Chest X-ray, PA view. Patient: 92 years old, sex F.
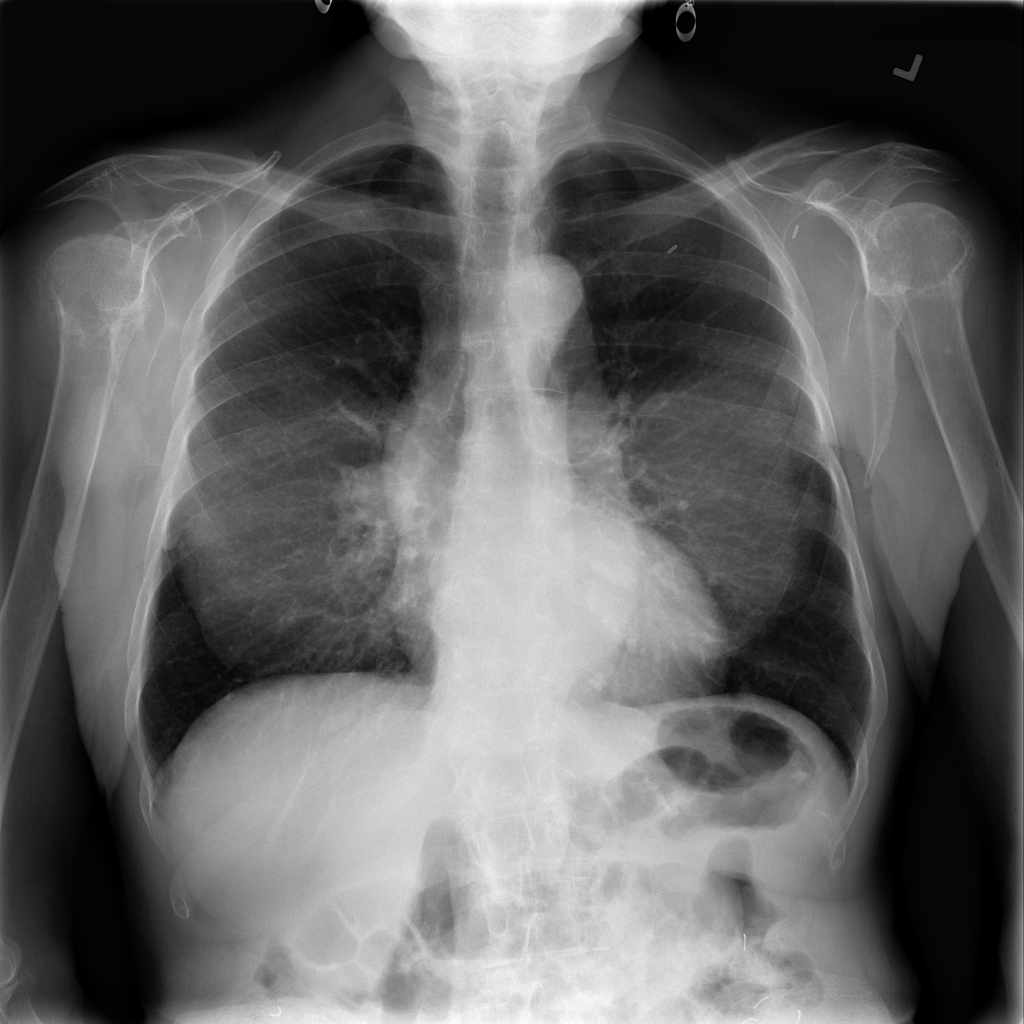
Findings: No Finding